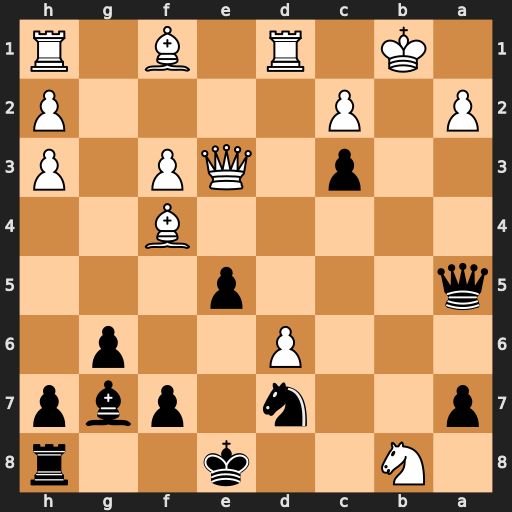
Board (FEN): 1N2k2r/p2n1pbp/3P2p1/q3p3/5B2/2p1QP1P/P1P4P/1K1R1B1R
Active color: b
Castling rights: k
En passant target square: -
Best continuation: Qb4+ Ka1 Qb2#